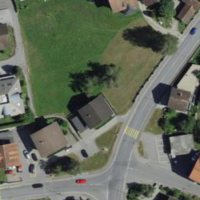
EUNIS habitat code: 54
Species observed at this site:
Corvus corone
Cyanistes caeruleus
Parus major
Erithacus rubecula
Pyrrhula pyrrhula
Pica pica
Fringilla coelebs
Passer domesticus
Picus viridis
Passer montanus
Turdus merula